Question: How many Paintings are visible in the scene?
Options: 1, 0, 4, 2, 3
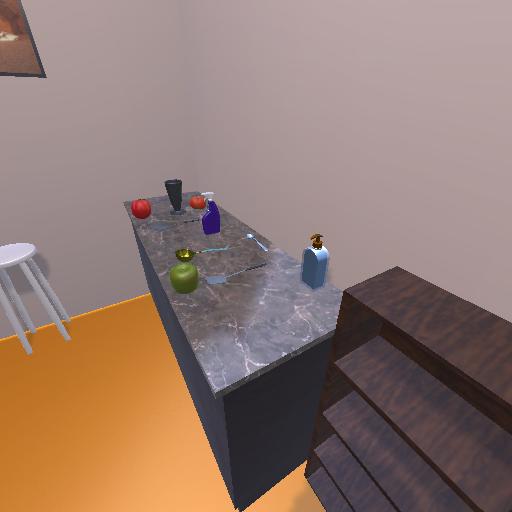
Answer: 1